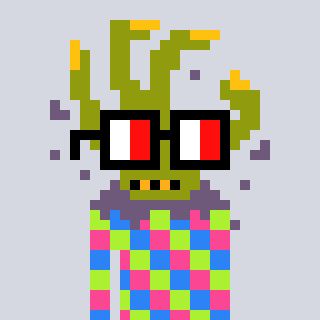
a pixel art character with square glasses with black frames and red eyes, a zombie-hand-shaped head and a darkbrown-colored body on a cool background